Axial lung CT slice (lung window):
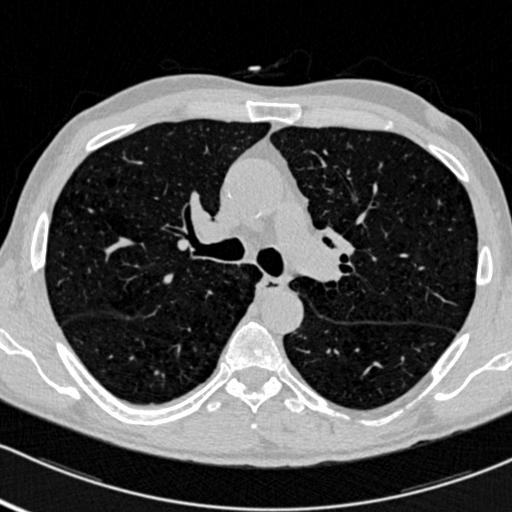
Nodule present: no